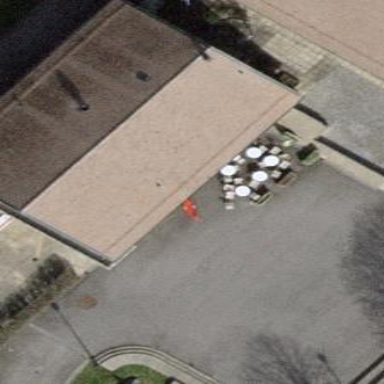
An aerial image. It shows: View of roof of building.